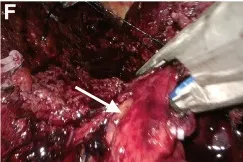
Intraoperative images. (F) Detachment of the left hepatic pedicle (white arrow).
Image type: medical_photograph (other_medical_photograph)